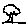
Label: tree